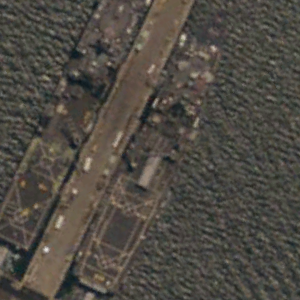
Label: assault